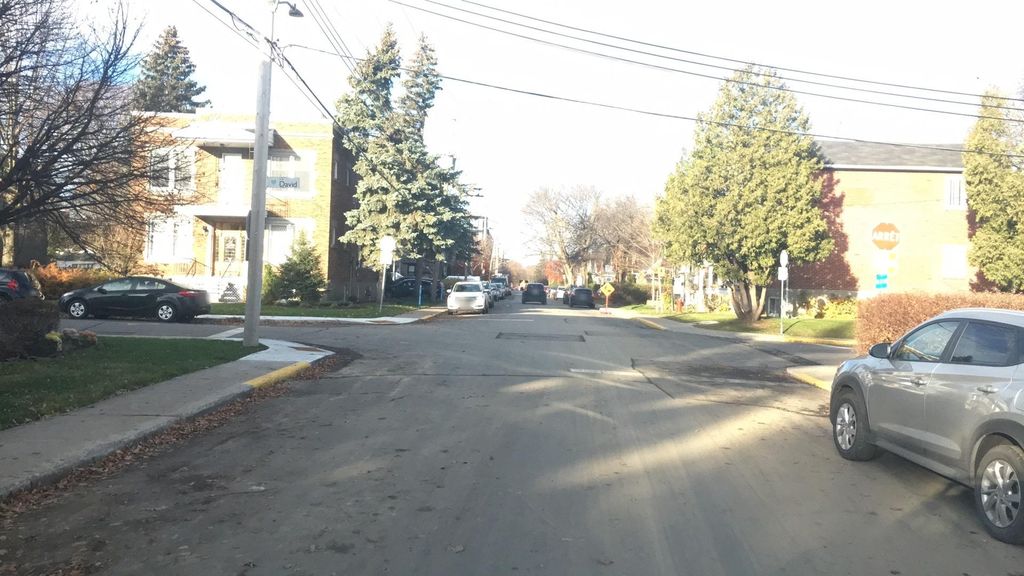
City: montreal